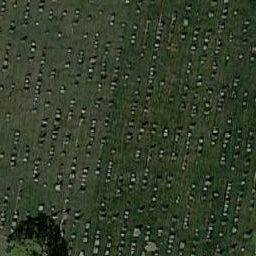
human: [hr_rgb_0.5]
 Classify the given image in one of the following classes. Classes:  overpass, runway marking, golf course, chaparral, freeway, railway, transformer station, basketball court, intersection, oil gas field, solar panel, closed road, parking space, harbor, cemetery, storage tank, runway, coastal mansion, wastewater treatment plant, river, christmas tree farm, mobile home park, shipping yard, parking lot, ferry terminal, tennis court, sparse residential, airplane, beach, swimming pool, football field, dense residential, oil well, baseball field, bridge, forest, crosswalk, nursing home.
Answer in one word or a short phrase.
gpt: cemetery